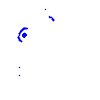
Particle: electron